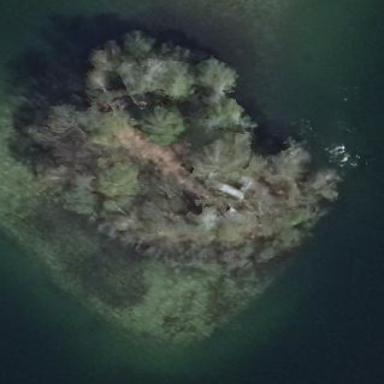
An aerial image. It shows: Mixed-leaf forest on small islet.